Question: I have a table 'PC' and I want to return average speed for distinct model and speed.

As you can see in the screenshot, there are two PCs with the same model and speed (1121-600). They should be counted as a single PC.
'''
SELECT DISTINCT MODEL, SPEED
FROM PC
'''
I wrote this but couldn't return the average of speed
'''
SELECT AVG(DISTINCT MODEL, SPEED)
FROM PC
'''
It's incorrect query but it was best I could do. THANKS
EDIT:
'''
SELECT AVG(SPEED)
FROM
(SELECT DISTINCT MODEL, SPEED
FROM PC)
'''
That's wrong too.
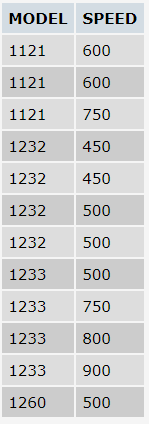
Answer: You could distinct using 'group by' and then apply a 'window function' (assuming your database supports it)
'''
select distinct avg(speed) over ()
from pc
group by model, speed
'''